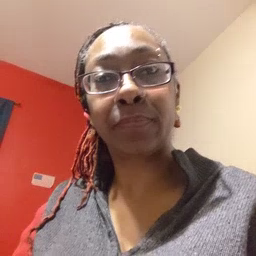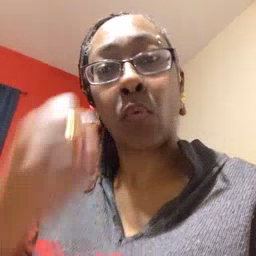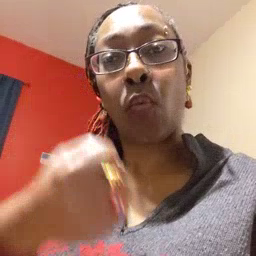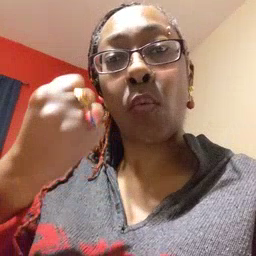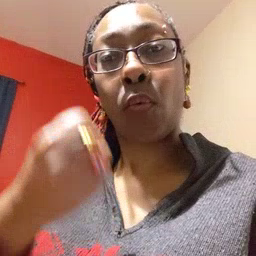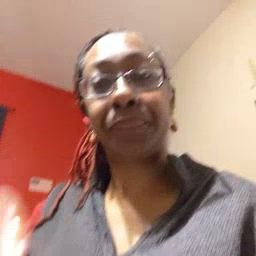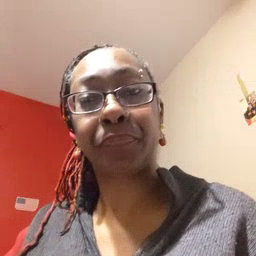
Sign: car